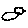
Label: bird